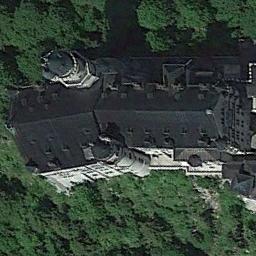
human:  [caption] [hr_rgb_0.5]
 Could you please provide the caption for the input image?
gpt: The palace is surrounded by trees .

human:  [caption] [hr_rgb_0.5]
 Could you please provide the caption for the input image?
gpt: The palace is surrounded by trees .

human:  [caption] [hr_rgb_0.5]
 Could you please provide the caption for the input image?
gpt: The roofs of palaces are all red .

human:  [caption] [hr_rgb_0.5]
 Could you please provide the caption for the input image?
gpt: The dark gray palace with some towers is surrounded by a forest .

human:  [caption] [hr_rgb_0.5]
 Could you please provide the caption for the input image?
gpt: There are green trees around the palace with black roofs .